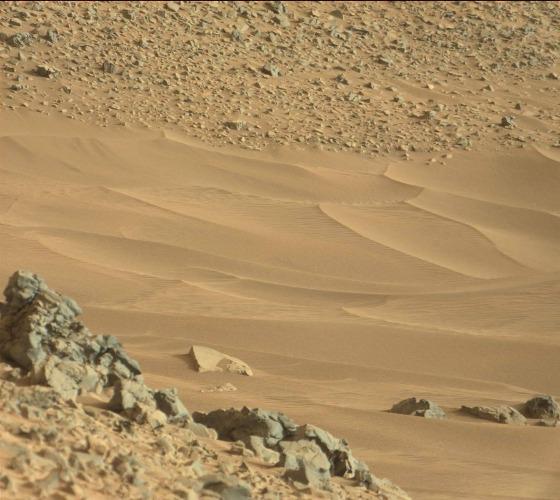
Terrain classes present: Bedrock, Gravel / Sand / Soil, Rock, Shadow